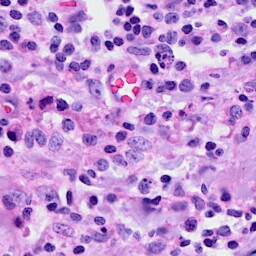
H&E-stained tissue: Breast